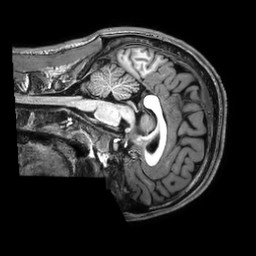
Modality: T1w
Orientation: sagittal
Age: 21
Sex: male
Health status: healthy
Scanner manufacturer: philips
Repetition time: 0.009 s
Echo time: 0.004 s